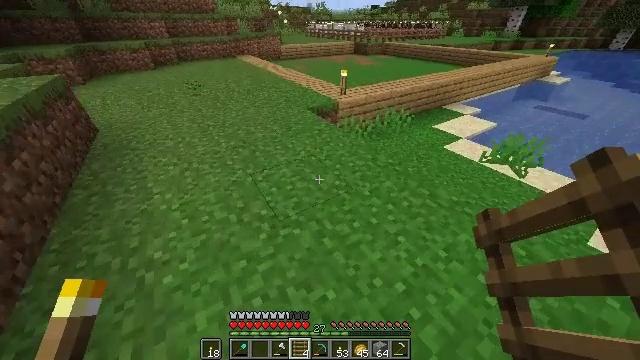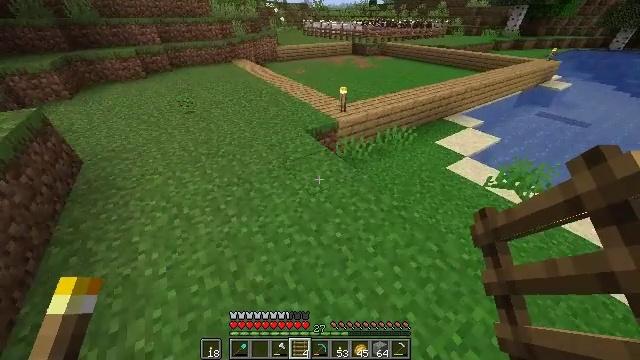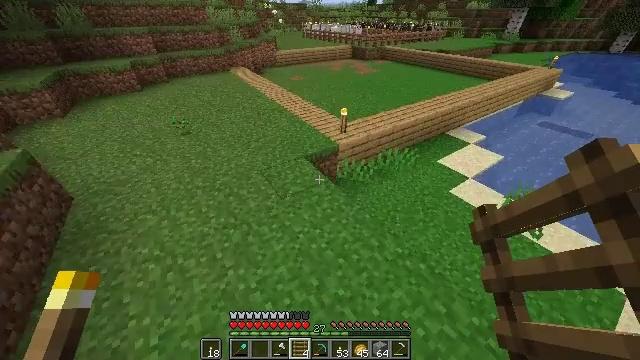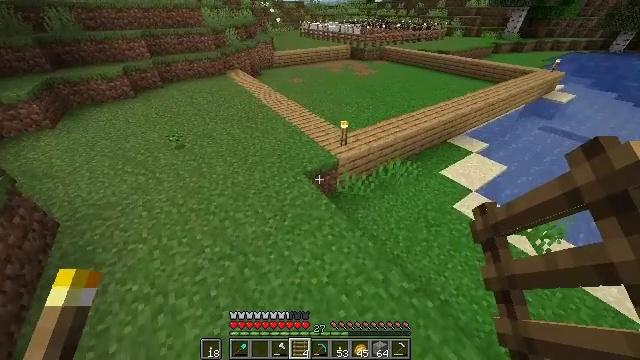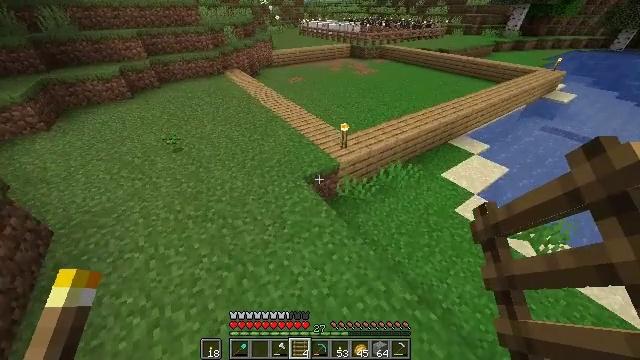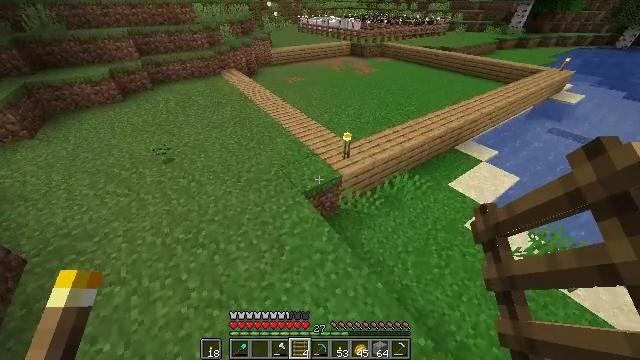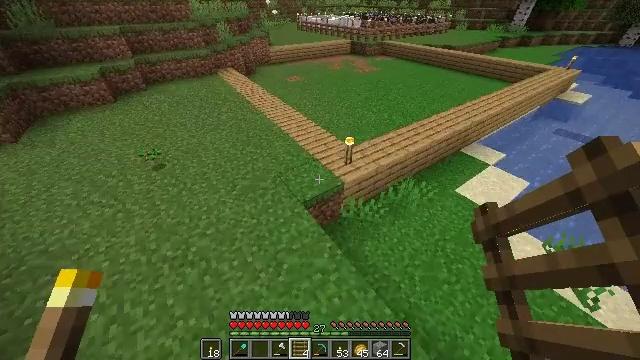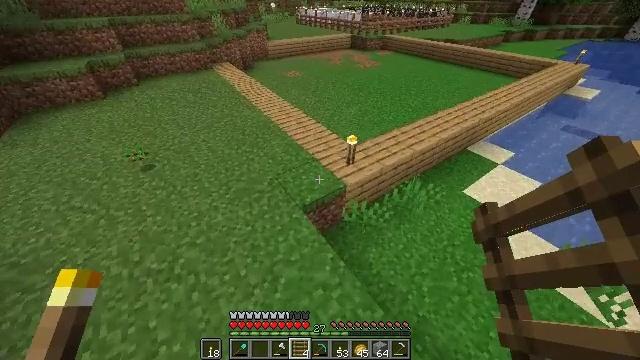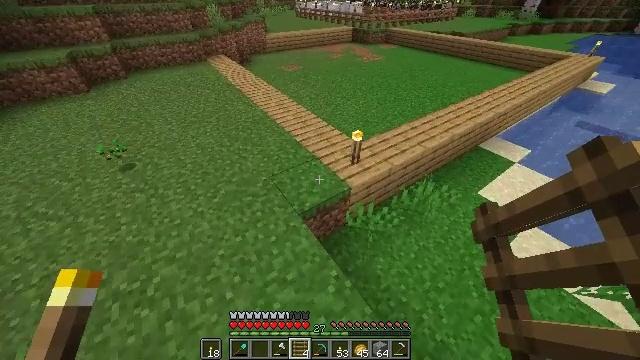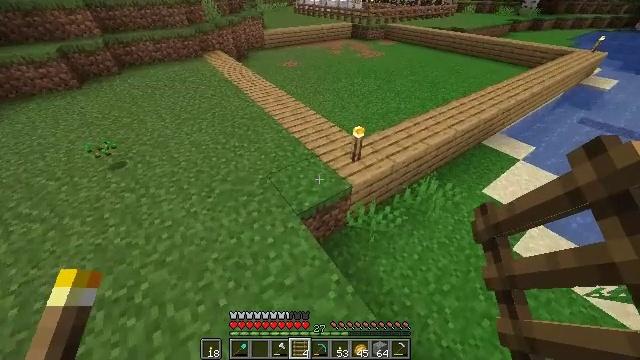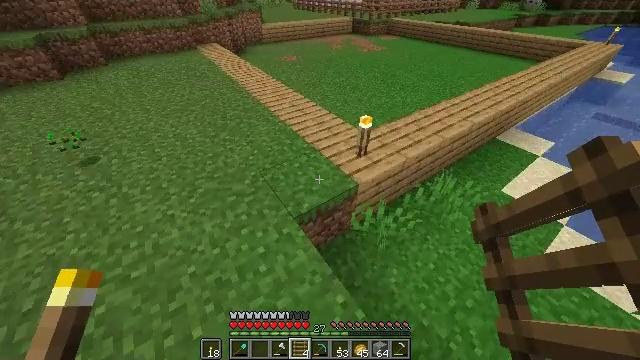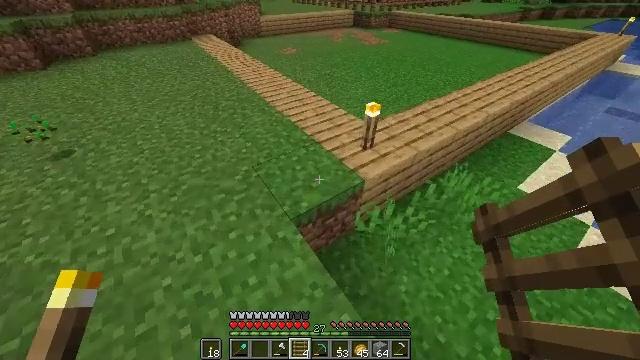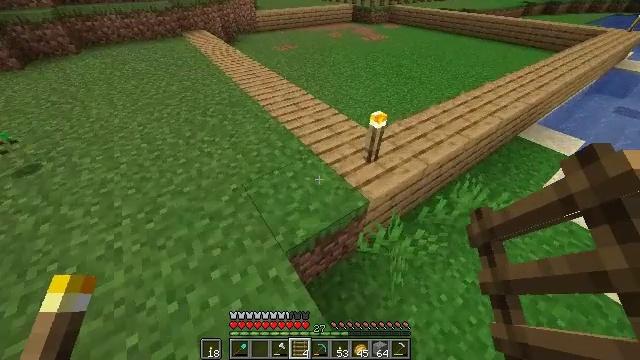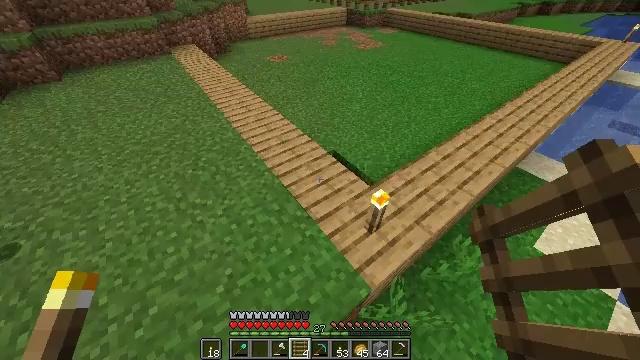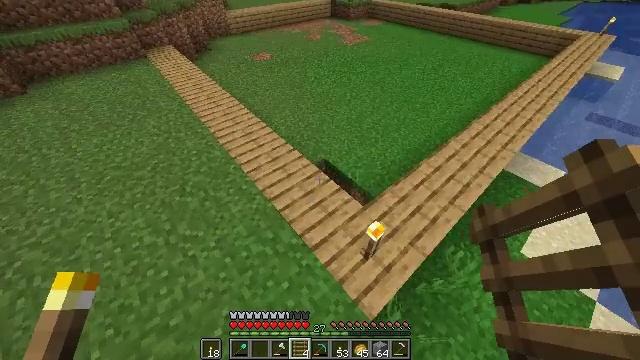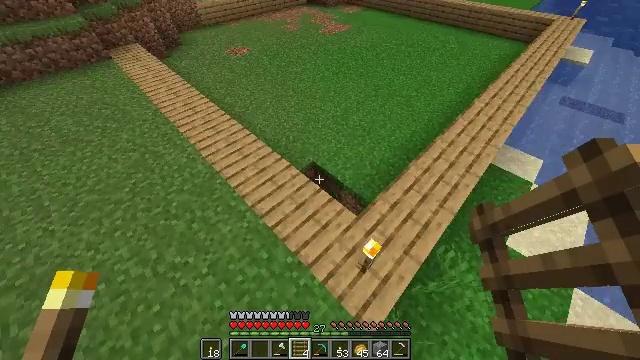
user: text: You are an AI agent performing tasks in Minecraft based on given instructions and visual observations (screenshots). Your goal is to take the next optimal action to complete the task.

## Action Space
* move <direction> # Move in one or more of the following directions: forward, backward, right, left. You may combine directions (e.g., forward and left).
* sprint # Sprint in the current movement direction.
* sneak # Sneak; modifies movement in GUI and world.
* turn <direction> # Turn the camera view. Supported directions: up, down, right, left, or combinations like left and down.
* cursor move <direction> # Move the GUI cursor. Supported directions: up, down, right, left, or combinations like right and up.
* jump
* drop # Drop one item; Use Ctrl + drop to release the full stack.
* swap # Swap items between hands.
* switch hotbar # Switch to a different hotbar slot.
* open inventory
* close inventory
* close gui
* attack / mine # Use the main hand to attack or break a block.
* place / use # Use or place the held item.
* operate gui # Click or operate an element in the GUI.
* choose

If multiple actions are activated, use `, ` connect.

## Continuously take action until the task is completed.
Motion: motion action
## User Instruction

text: Break the ladder to collect it.
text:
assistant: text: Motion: move forward, sprint, turn down, jump
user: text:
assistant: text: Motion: move forward, sprint, jump
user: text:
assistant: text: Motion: move forward, jump
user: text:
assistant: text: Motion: move forward, jump
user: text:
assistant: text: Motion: move forward, jump
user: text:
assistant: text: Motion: move forward, jump
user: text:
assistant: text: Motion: move forward, jump
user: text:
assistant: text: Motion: move forward, jump
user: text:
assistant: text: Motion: move forward, jump
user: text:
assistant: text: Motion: move forward, sprint, jump
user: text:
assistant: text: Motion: move forward, sprint, jump
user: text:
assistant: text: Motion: move forward, sprint, jump
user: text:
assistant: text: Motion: move forward, turn right and down, jump
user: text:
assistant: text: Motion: move forward, turn right and down, jump
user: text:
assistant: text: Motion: move forward, turn right and down, jump
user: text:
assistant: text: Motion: move forward, turn right and down
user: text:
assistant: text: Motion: move forward, turn right and down
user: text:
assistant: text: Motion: move forward, turn right and down
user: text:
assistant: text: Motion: move forward, turn right and down
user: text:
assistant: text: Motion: move forward, turn right and down
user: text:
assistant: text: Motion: turn right and down
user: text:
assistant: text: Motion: turn right and down
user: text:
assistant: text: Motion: turn right and down
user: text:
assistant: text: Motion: turn right and down
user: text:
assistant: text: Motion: turn right and down
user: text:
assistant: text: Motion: move left, turn right and down
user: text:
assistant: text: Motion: move left, turn right and down
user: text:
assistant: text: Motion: move left, turn right and down
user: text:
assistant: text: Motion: move left, turn right and down
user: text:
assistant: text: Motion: turn right